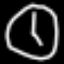
Label: clock